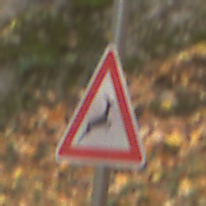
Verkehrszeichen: WildwechselLinks
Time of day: MorningAfternoon
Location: Outdoor (Nature)
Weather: Overcast
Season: Autumn
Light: Natural